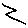
Label: zigzag